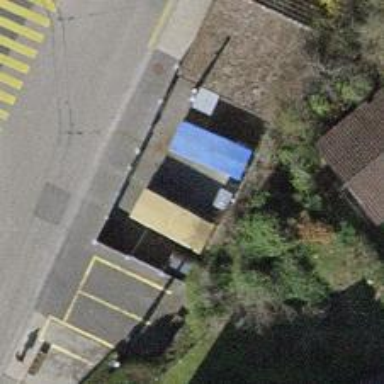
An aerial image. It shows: Recycling container at amenity designated for recycling.